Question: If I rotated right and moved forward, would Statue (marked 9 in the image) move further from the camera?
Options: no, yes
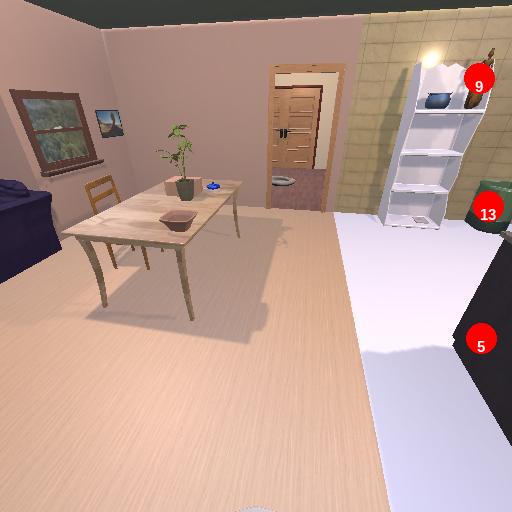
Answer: no